Field crop: maize
Growth stage: 2
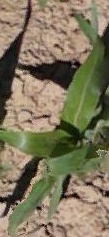
Species: maize